Question: I have a storyboard project and I would like to pass some data from a view into a tab bar controller, the information will be spread out between the tabs. After doing some research I found a very similar issue: <URL> but the only issue with this solution is that it was not transferring to a tab bar controller. I was wondering would I have to pass the data to each tab or can I pass it to the tab bar controller and then spread it from there? Thank you for your help in advance!
I am currently using the following; but, I get an error:
'''
- (void)prepareForSegue:(UIStoryboardSegue *)segue sender:(id)sender {
if ([segue.identifier isEqualToString:@"FoodPage"]) {
NSIndexPath *indexPath = [self.tableView indexPathForSelectedRow];
UINavigationController *nav = [segue destinationViewController];
FoodViewController *destViewController = (FoodViewController*) nav.topViewController;
destViewController.Foods = [foodArray objectAtIndex:indexPath.row];
}
}
'''

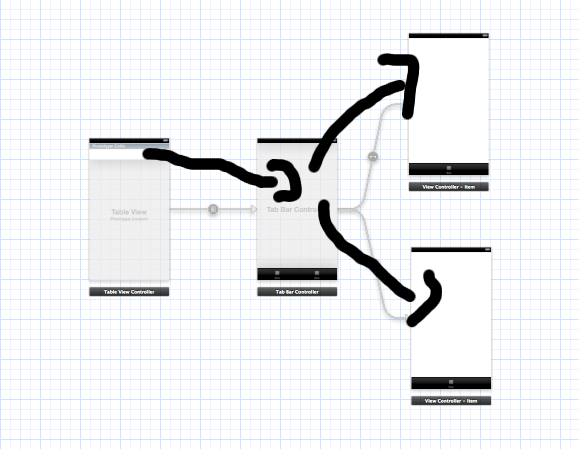
Answer: In order to get a reference to your 'UINavigationController' in your case, you have to do the following and specify the correct index to your 'tabBarController' :
'''
UINavigationController *nav = [self.tabBarController.viewControllers objectAtIndex:<THE_INDEX_NUMBER_FOR_YOUR_NAVIGATION_CONTROLLER];
'''
Once you have done so, then you retrieve a reference to your 'FoodViewController' by specifying again the index number for it on your 'UINavigationController' (i.e. if it's on top, then '0'):
'''
FoodViewController *destViewController = (FoodViewController*) [self.nav.viewControllers objectAtIndex:0];
'''
---
:
Now that I got a better idea what you would like to achieve:
You are using 'UITabbarController' in which your others controllers are embedded.
:
Let say we had 2 view controllers, controller A and controller B, respectively, both are embedded in a 'UITabbarController'.
We are trying to change the text of a 'UILabel' in controller B from controller A.
, declare a 'property' in controller B in .h:
'''
@property(strong, nonatomic) UILabel *aLabelInControllerB;
'''
, declare a a property (or ivar) in your controller A:
'''
@property(strong, nonatomic) ControllerB *controllerB;
'''
Since you are using 'UITabbarController' you don't need to use segue, you could simply
get a hold of 'UITabbarController' via 'self.tabBarController';
: "how would I know then when my tab bar controller is tapped and then change the text of the label in controller B?"
Set controller A as the delegate of 'UITabbarController' by:
In controller A .h, add:
'''
@interface <Your_Controller> : UIViewController <UITabBarControllerDelegate>
'''
In 'viewDidLoad' of controller A:
'''
self.tabBarController.delegate = self;
'''
And in controller A .m, implement this method:
'''
- (void)tabBarController:(UITabBarController *)tabBarController didSelectViewController:(UIViewController *)viewController
{
self.controllerB = (ControllerB *) [tabBarController.viewControllers objectAtIndex:1];
//In our example here, we only have 2 view controllers (A and B)
//So, index 1 is where controller B resides.
self.controllerB.aLabelInControllerB.text = @"Hello!";
//This will change the text of the label in controller B
}
'''
And as controller B appears, you will see that the text of the label will be changed to "Hello!"
Setting a 'NSString' in controller B follows the same procedure.
Ex: 'self.controllerB.stringInControllerB = @"Hi from controller B!";'
Hope that helps.
---
---
Segue'ing from table view cell to a tab bar controller? Oki.. Here is the solution. I am only using one cell in my example, so should it become desired that you would like to have more cells in the future, I would leave that up to you to adjust.
Let's take a look at the storyboard layout:

In storyboard, drag from your cell to the tab bar controller.
Add a 'UINavigationController' like in the picture.
In your 'UITableViewController' .m:
Add 2 properties:
'''
@property (strong, nonatomic) UITabBarController *myTabbarController;
@property (strong, nonatomic) YourFirstViewController *myFirstViewController;
'''
Remember to add:
'''
self.tableView.delegate = self;
self.tableView.dataSource = self;
'''
Add the following in your table view controller:
'''
- (void)prepareForSegue:(UIStoryboardSegue *)segue sender:(id)sender
{
self.myTabbarController = (UITabBarController*) [segue destinationViewController];
self.myFirstViewController = [self.myTabbarController.viewControllers objectAtIndex:0];
self.myFirstViewController.stringFromTableViewController = @"Hi from TableViewController!";
}
'''
And in 'myFirstViewController', add 2 properties in .h:
'''
@property (strong, nonatomic) NSString *stringFromTableViewController;
@property (strong, nonatomic) YourSecondViewController *secondViewController;
'''
Like from the second edit above, have your first view controller to be still the delegate of UITabBarControllerDelegate and implement this method:
'''
- (void)tabBarController:(UITabBarController *)tabBarController didSelectViewController:(UIViewController *)viewController
{
self.secondViewController = (YourSecondViewController*) viewController;
self.secondViewController.aLabel.text = self.stringFromTableViewController;
}
'''
Just like before, nothing needs to be changed in 'SecondViewController'.
I ran this myself; should be good to go for your setup.
Enjoy.